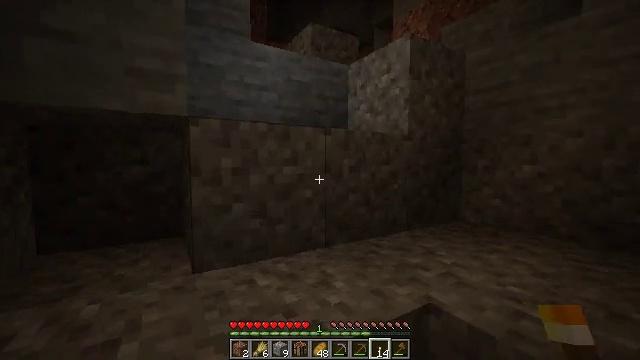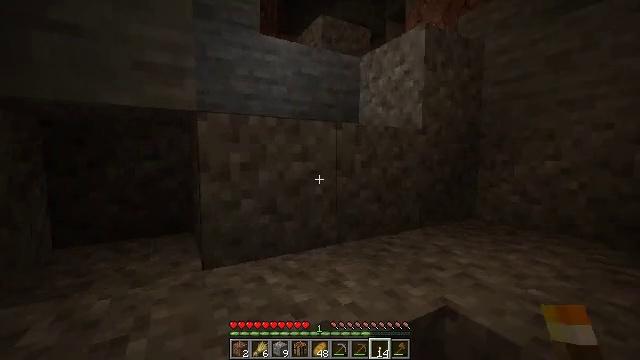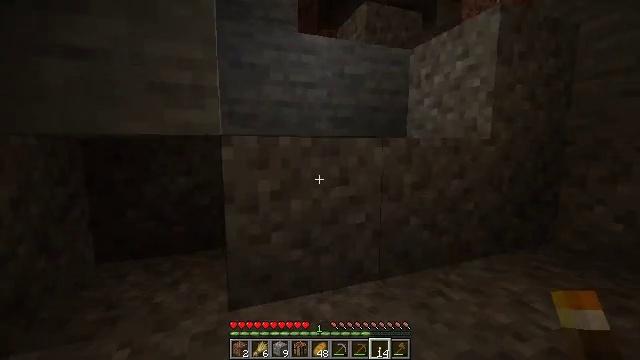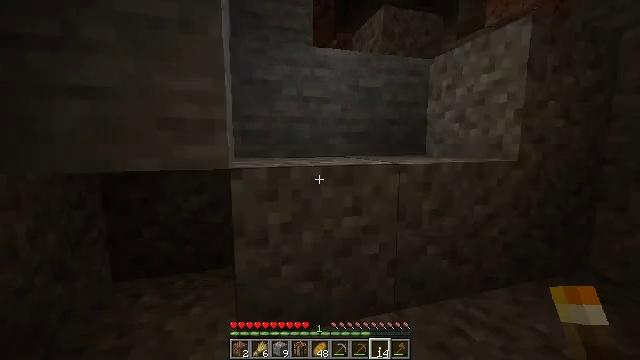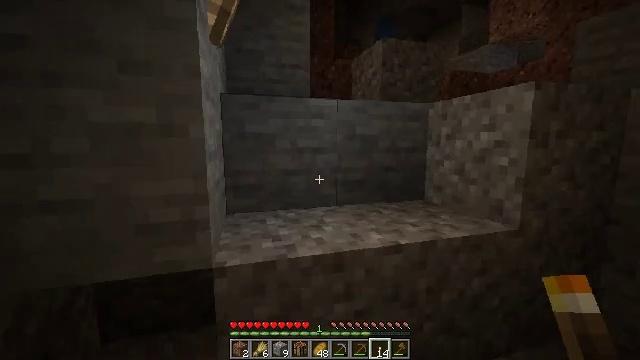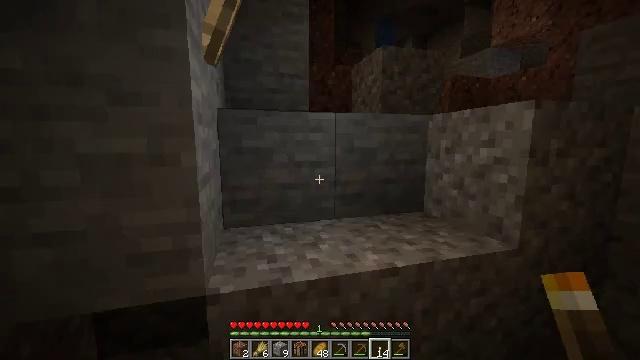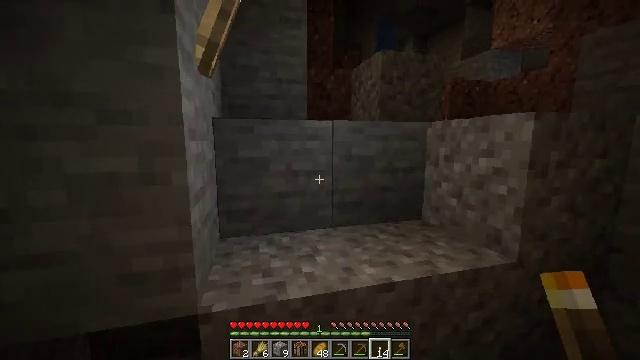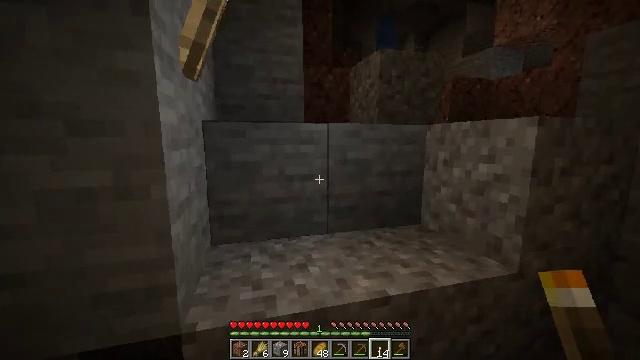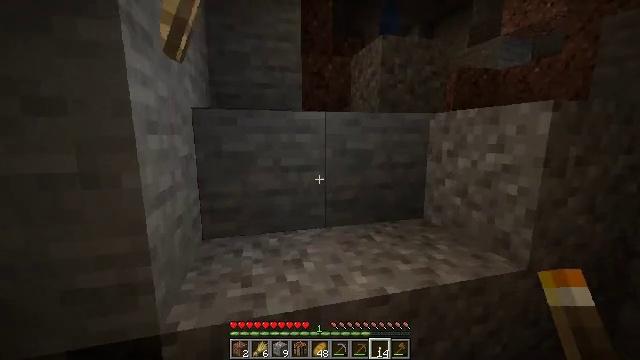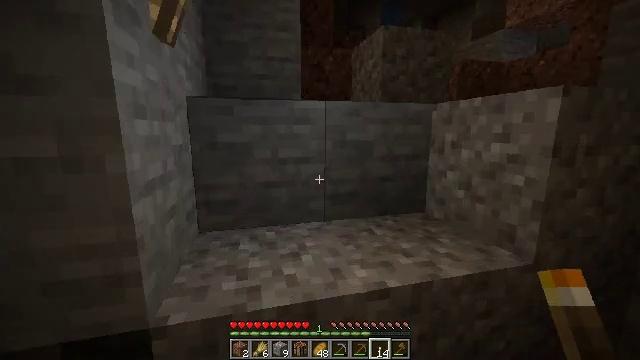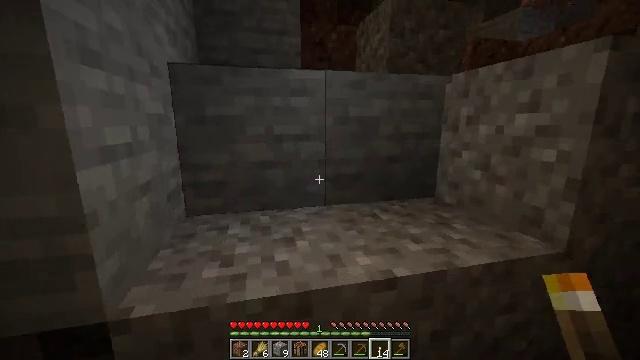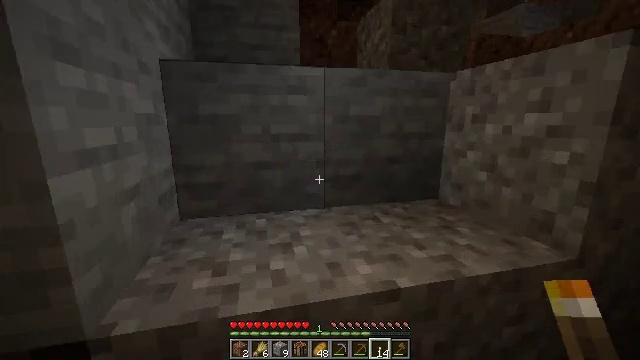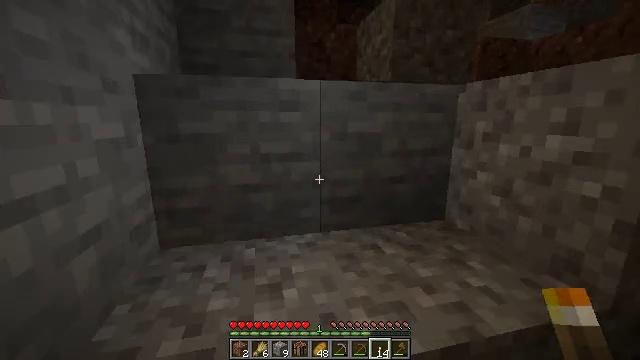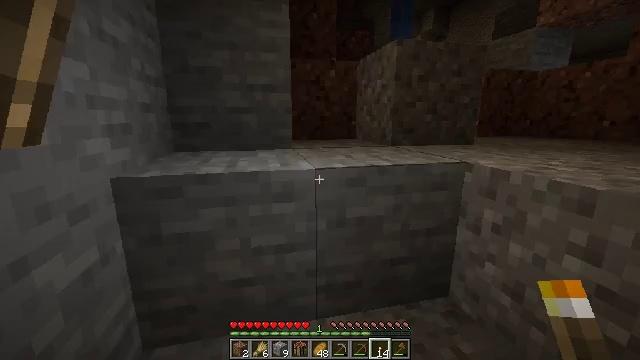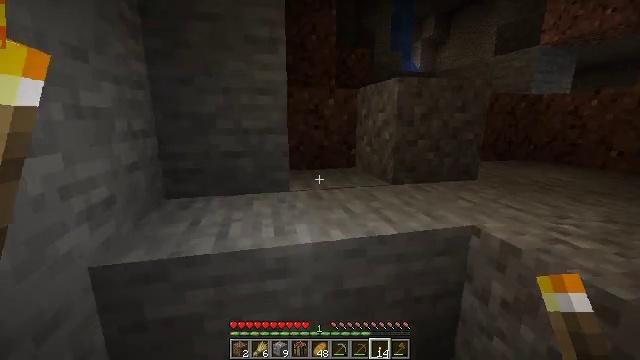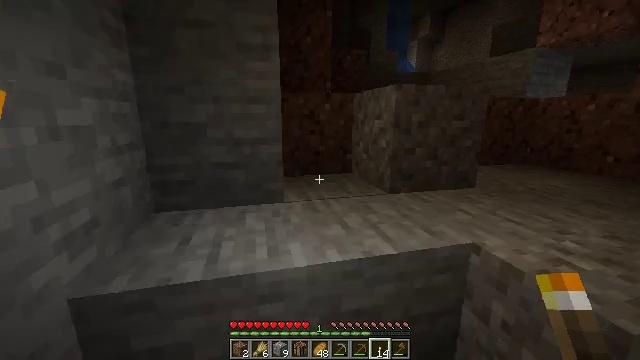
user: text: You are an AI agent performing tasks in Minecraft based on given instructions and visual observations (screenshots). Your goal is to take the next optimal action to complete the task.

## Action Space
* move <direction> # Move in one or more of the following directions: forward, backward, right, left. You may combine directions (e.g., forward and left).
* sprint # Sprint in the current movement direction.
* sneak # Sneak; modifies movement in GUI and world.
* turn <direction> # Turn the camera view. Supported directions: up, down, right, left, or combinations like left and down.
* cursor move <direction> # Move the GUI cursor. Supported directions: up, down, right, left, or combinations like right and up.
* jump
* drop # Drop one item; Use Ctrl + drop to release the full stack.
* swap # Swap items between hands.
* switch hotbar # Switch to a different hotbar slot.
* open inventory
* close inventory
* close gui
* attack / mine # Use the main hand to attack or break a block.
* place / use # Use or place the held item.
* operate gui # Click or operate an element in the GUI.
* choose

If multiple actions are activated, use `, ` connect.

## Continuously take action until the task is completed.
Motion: motion action
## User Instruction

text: Hunt the zombie.
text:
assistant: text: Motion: move forward, turn left and down
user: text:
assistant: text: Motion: move forward, turn left and down, jump
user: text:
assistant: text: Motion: move forward, turn left, jump
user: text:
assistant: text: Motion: move forward, jump
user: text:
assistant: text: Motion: move forward, jump
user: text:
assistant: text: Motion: move forward, jump
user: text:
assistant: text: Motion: move forward
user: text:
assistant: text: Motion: move forward, turn down
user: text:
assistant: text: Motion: move forward
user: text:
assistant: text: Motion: move forward, turn left and down
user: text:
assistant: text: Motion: move forward
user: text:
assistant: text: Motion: move forward, jump
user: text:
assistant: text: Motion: move forward, jump
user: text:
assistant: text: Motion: move forward, jump
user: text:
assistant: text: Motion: move forward, jump
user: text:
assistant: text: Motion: move forward, turn right
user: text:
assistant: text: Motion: move forward, turn right
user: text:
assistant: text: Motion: move forward, turn right
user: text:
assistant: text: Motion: move forward, turn right
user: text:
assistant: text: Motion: move forward, turn right
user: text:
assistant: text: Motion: move forward, turn right, jump
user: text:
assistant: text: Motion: move forward, turn right, jump
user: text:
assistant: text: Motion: move forward, turn right, jump
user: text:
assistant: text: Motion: move forward, jump
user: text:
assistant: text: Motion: move forward, jump
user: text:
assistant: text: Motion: move forward
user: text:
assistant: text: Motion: move forward
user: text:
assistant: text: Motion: move forward
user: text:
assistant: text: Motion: move forward
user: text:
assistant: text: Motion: move forward, turn left